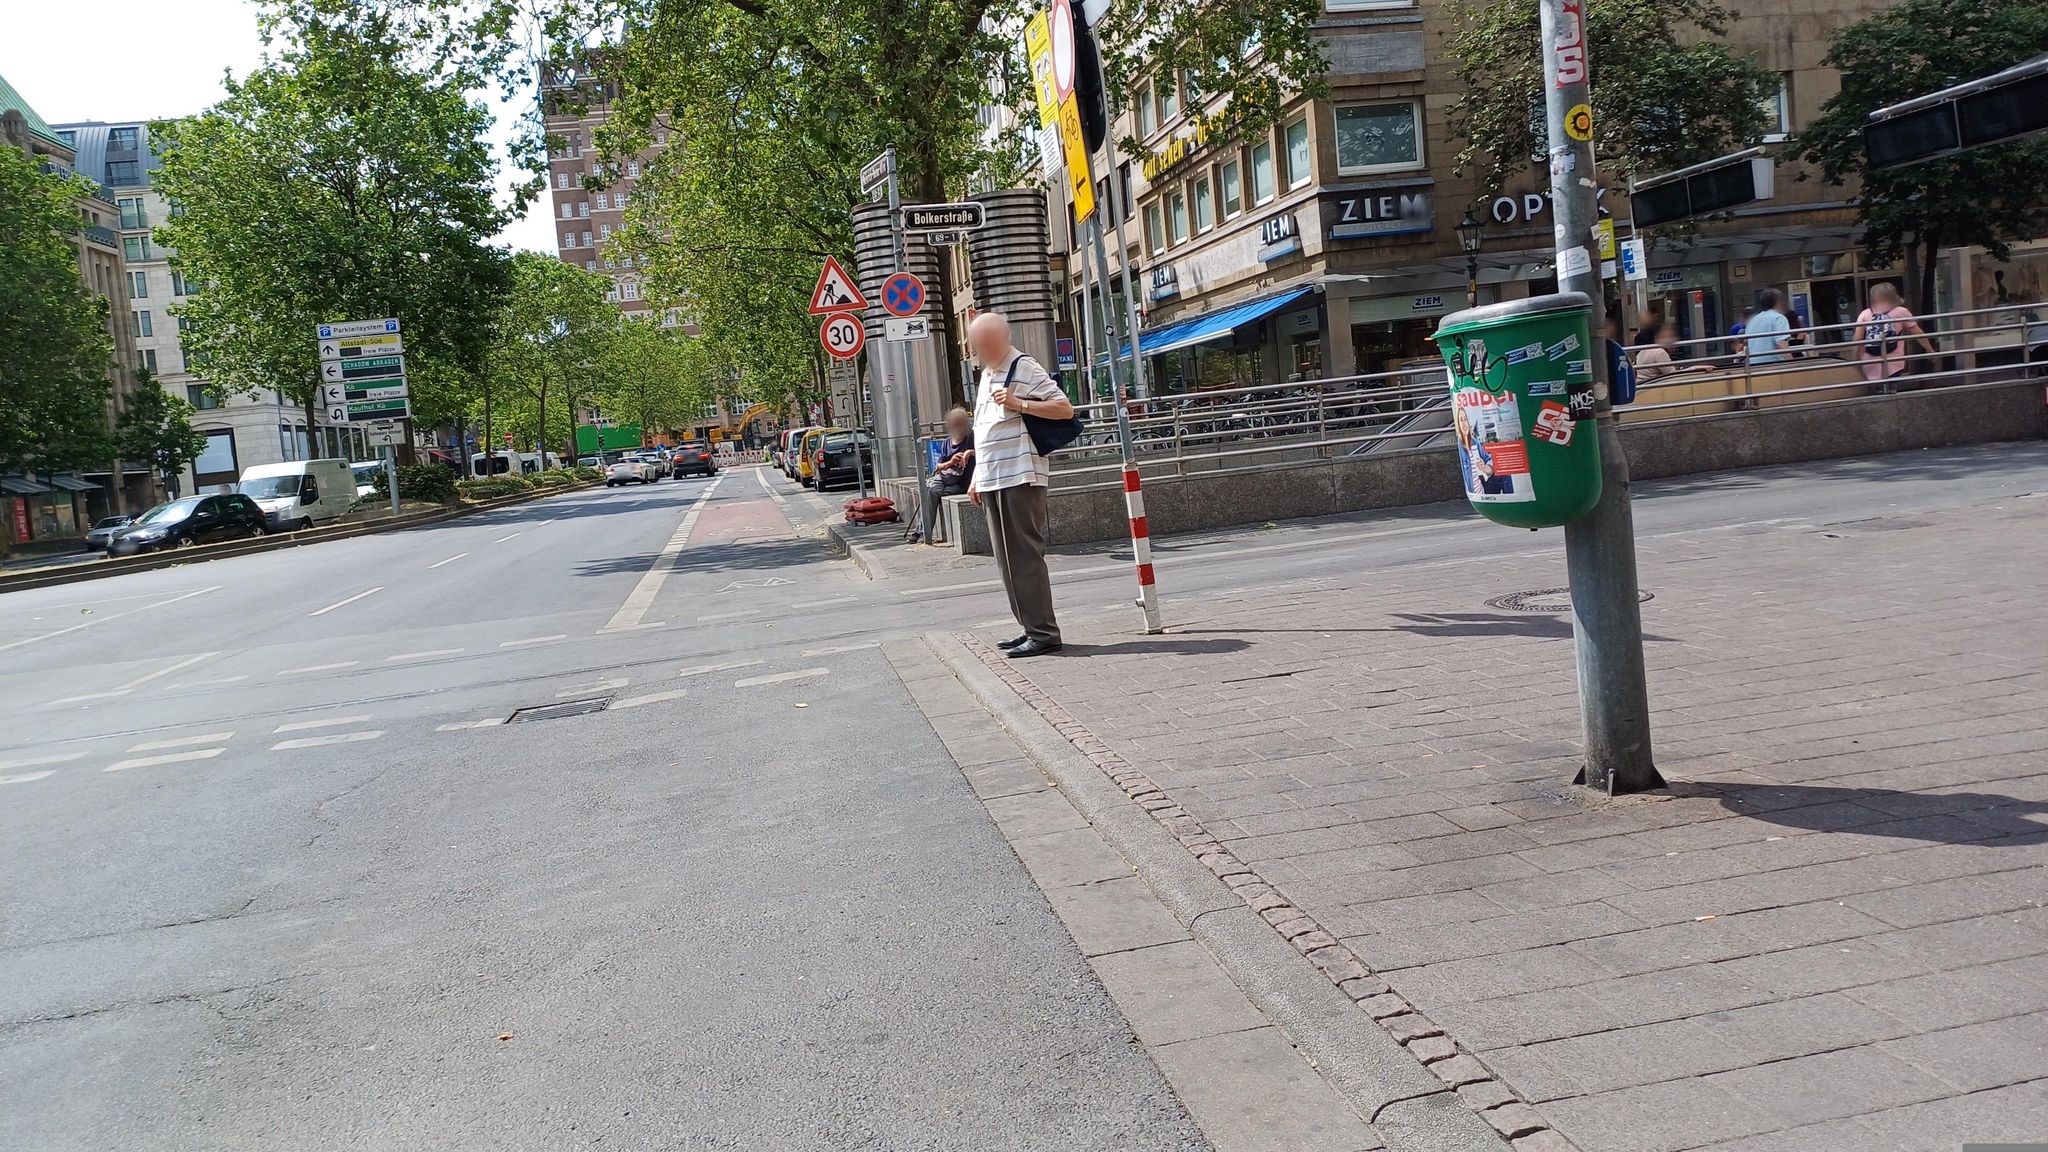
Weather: clear
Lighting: day
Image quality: good
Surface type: walking surface
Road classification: footway, elevator
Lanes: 2
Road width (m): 1.8
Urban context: urban centre
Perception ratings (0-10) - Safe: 4.52, Lively: 4.69, Beautiful: 0.97, Boring: 0.48, Depressing: 7.86, Wealthy: 5.42